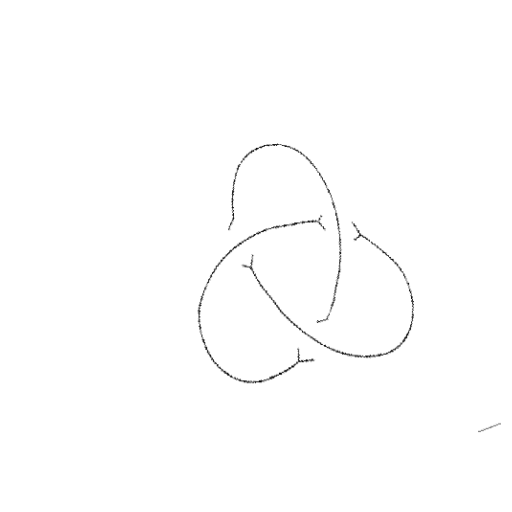
Crossing number: 3